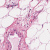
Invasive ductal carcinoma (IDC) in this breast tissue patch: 0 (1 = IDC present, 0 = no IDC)